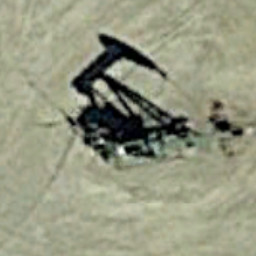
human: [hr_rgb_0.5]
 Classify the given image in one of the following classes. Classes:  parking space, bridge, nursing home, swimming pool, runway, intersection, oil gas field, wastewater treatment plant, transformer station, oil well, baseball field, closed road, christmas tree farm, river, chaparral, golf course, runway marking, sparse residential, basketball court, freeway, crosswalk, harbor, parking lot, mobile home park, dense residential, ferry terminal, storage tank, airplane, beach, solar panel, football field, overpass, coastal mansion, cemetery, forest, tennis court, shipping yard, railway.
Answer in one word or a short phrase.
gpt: oil well